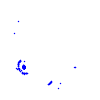
Particle: electron